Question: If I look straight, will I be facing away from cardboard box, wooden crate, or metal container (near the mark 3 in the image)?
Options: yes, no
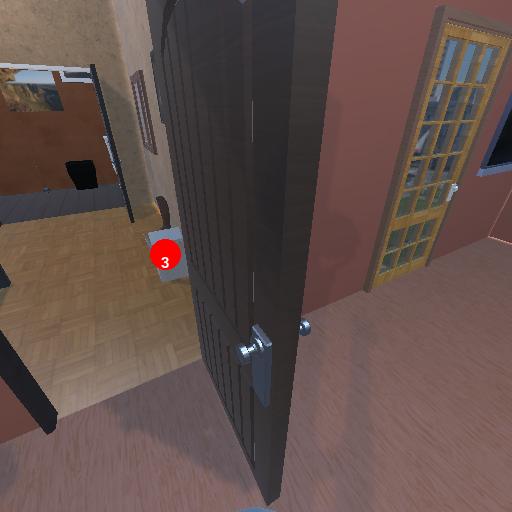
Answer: yes